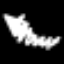
Label: squiggle